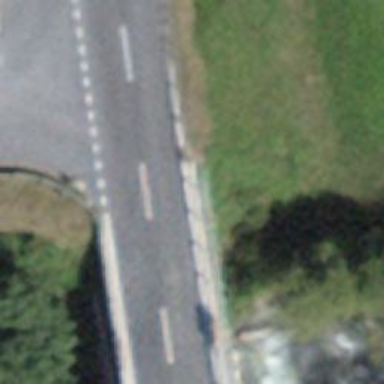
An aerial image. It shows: Guard rail.